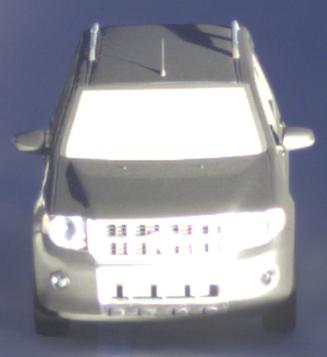
Make: Ford
Model: Escape Hybrid
Detailed model: -
Model produced from: 2004
Model produced until: 2012
Doors: 5
Color: gray
Road condition: dry road
Daytime: sunrise or sunset
Contrast: high contrast